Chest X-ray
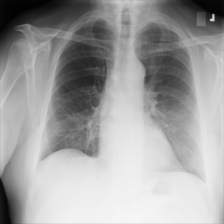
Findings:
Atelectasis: negative
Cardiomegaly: negative
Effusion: positive
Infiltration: negative
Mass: negative
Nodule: negative
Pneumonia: negative
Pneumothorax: negative
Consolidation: negative
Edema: negative
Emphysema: negative
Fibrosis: negative
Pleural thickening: negative
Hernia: negative